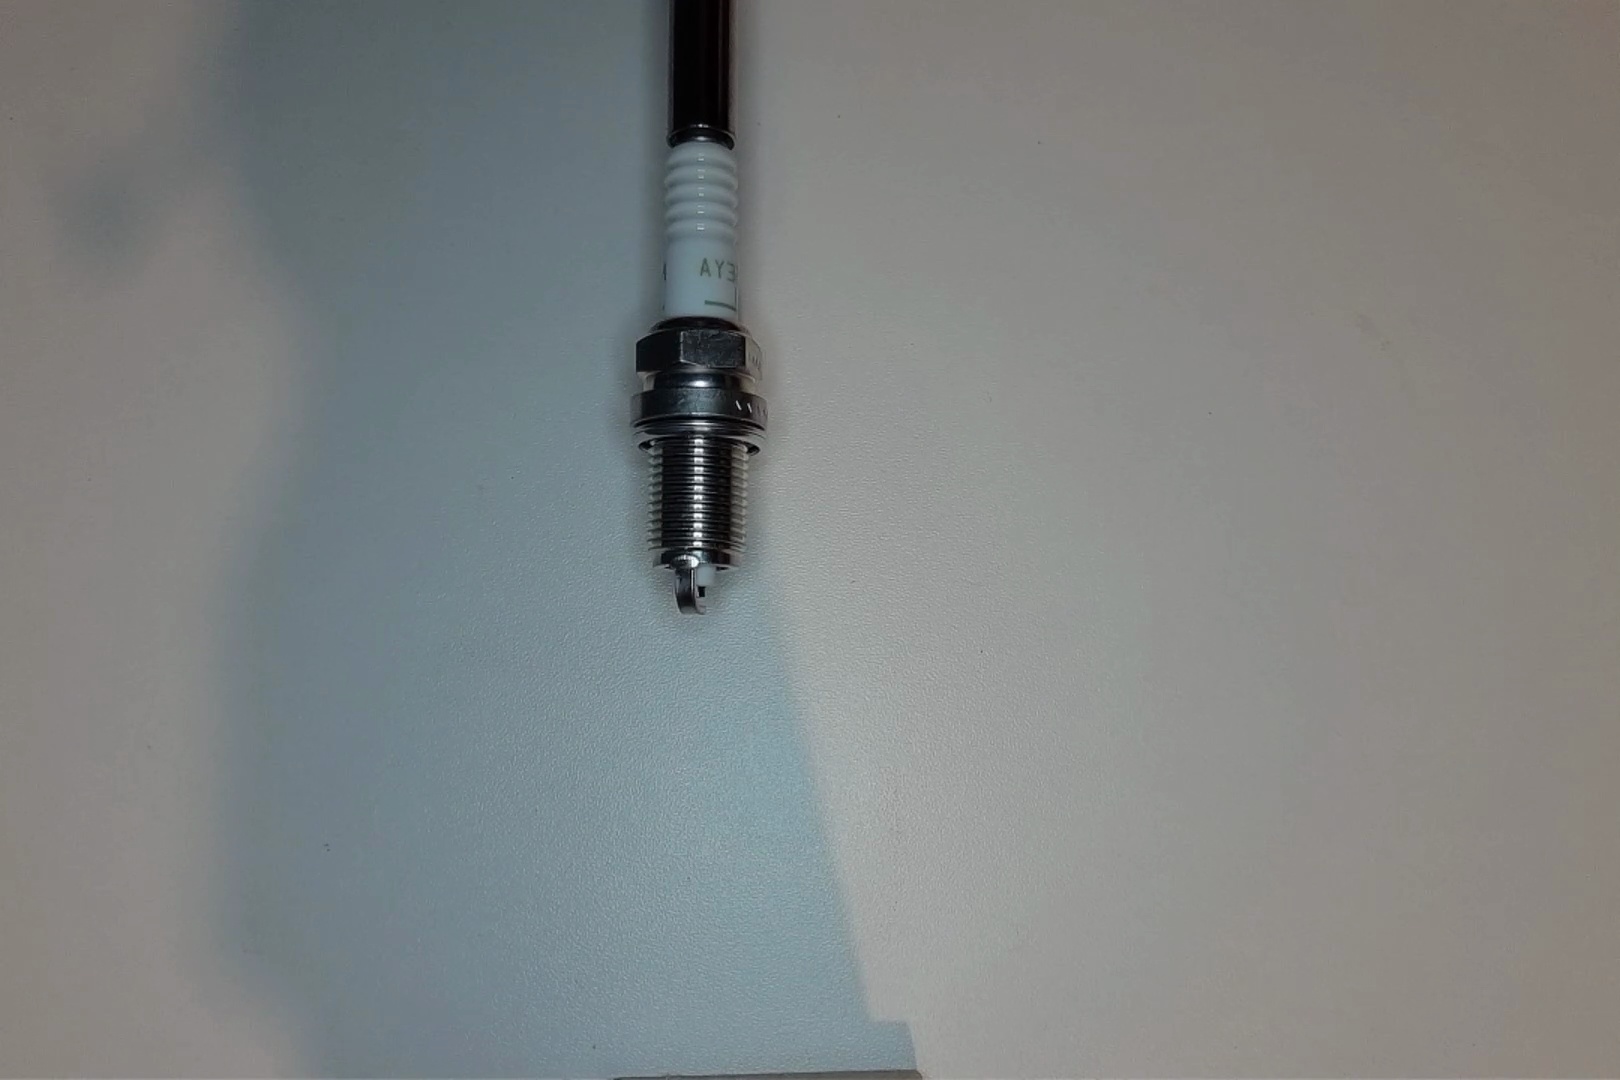
Label: no anomaly